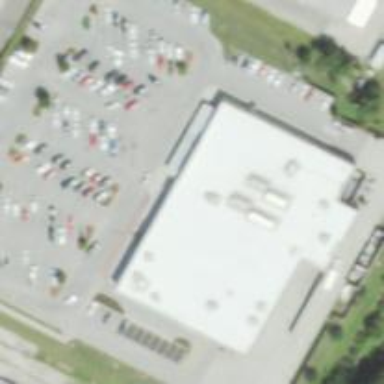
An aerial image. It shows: Supermarket.